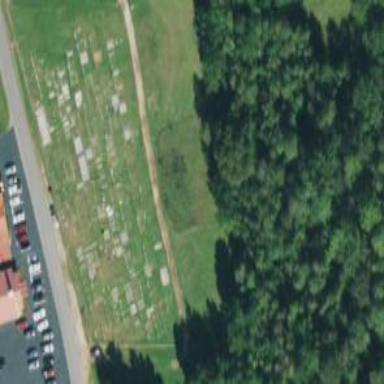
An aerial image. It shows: Grave yard.